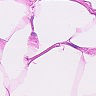
Metastatic tissue present: no